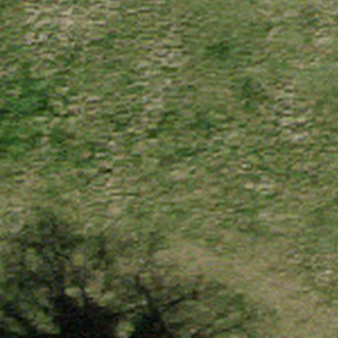
Label: other